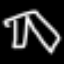
Label: pants